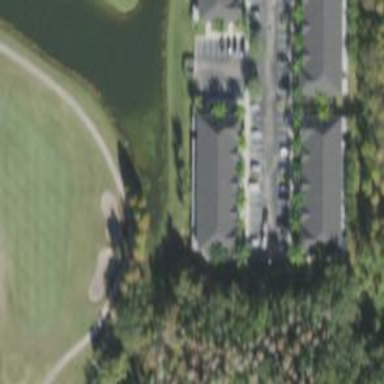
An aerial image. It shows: Path for golf carts.